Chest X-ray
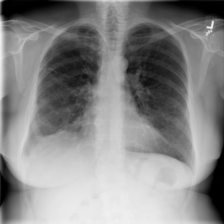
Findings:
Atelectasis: negative
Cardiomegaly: negative
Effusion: negative
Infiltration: negative
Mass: negative
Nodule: negative
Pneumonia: negative
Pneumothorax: negative
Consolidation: negative
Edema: negative
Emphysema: negative
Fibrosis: negative
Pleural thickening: negative
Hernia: negative